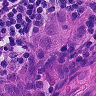
Metastatic tissue present: yes